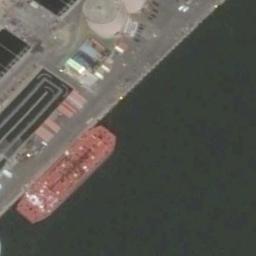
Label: ship